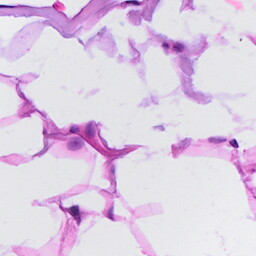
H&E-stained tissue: Breast